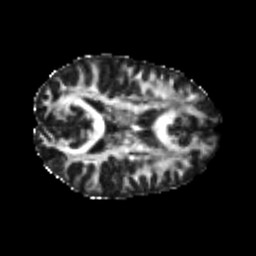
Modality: FA
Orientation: axial
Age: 26
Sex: female
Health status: healthy
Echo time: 0.074 s